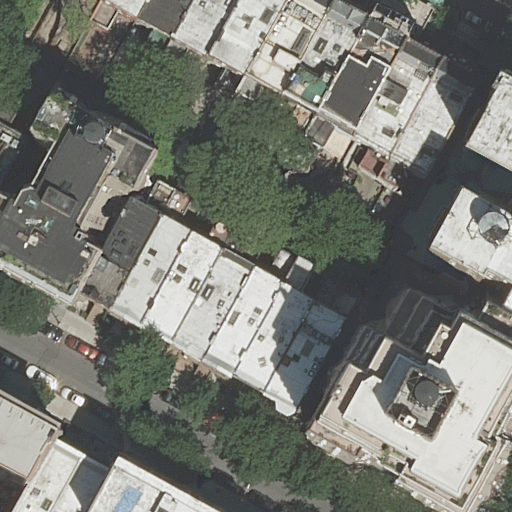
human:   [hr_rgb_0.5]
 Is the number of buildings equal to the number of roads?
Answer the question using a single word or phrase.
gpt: no

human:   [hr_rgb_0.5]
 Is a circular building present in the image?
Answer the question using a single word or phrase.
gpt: no

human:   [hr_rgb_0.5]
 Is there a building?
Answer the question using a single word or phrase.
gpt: yes

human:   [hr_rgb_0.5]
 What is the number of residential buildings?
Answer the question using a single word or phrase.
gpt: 24

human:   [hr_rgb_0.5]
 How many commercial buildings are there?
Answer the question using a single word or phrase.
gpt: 0

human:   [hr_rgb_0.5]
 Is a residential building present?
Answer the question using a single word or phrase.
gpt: yes

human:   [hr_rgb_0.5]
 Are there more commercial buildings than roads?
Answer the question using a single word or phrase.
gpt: no

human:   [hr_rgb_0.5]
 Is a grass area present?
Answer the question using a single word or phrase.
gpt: no

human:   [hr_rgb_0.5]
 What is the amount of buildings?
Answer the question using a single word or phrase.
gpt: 24

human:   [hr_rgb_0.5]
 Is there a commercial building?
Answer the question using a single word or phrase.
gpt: no

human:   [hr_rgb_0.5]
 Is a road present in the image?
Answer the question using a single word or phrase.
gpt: yes

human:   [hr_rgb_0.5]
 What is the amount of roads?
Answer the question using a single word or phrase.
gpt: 2

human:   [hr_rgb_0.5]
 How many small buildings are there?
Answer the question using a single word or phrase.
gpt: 3

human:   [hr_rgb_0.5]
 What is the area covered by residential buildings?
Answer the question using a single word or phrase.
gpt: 4589m2

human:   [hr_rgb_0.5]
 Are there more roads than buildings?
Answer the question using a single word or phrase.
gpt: no

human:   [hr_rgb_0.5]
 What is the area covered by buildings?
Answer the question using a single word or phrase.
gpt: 4589m2

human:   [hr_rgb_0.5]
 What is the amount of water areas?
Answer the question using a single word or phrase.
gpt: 0

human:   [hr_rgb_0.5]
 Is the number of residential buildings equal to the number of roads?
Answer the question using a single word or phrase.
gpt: no

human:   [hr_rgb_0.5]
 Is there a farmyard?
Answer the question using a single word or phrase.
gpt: no

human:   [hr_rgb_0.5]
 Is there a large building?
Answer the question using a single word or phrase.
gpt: yes

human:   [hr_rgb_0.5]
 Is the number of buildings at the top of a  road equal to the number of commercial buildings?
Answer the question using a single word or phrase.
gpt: no

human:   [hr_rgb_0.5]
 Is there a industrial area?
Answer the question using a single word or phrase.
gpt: no

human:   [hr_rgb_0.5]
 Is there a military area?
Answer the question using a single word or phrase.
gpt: no

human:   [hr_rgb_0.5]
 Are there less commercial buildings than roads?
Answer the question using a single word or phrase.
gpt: yes

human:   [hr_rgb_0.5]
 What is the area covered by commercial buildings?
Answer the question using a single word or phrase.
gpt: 0m2

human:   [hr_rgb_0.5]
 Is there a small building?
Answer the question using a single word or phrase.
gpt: yes

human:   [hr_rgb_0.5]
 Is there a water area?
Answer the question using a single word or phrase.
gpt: no

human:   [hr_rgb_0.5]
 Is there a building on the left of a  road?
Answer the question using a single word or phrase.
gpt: yes

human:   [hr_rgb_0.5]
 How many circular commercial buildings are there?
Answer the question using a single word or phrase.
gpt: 0

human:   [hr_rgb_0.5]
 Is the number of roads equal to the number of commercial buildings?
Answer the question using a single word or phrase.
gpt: no

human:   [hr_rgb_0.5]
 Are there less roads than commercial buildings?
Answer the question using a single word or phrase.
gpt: no

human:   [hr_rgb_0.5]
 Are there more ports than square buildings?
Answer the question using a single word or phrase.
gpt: no

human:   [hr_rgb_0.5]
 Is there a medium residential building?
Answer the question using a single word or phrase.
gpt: yes

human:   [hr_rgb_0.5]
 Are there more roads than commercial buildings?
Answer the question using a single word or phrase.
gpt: yes

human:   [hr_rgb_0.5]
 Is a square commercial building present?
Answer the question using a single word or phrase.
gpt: no

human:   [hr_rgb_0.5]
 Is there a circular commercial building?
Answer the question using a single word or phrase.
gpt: no

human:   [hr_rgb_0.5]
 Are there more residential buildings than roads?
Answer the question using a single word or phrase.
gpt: yes

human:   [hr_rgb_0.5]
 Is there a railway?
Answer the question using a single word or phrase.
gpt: no

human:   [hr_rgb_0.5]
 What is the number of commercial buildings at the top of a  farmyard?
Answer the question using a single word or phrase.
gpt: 0

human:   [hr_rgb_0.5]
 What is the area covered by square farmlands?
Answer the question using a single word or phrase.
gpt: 0m2

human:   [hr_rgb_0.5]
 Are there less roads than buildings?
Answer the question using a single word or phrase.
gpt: yes

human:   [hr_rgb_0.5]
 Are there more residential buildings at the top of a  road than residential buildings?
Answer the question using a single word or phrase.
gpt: no

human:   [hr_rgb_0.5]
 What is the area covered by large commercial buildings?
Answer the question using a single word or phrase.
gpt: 0m2

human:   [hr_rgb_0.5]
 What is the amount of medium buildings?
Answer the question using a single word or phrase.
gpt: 20

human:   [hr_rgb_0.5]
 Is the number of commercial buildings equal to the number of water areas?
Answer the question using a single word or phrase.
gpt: yes

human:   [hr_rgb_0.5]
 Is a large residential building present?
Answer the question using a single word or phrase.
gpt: yes

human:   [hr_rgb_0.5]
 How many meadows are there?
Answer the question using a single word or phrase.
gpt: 0

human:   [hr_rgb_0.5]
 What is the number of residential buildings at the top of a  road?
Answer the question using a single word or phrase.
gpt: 21

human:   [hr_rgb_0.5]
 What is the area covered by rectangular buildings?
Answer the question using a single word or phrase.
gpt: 2420m2

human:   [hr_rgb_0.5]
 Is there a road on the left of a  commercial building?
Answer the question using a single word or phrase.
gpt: no

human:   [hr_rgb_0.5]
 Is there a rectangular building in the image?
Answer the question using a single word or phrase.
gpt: yes

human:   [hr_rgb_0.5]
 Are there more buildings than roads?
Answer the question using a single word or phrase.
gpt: yes

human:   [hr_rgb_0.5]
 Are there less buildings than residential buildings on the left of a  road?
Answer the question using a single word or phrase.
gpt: no

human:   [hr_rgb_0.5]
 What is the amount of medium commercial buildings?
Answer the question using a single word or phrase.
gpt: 0

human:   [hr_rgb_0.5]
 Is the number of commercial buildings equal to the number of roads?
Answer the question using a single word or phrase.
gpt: no

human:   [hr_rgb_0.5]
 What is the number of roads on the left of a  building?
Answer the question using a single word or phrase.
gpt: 2

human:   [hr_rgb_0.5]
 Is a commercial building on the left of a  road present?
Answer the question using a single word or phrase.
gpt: no

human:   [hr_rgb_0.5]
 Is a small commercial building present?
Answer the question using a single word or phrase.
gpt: no

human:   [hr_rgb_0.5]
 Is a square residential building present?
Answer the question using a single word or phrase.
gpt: no

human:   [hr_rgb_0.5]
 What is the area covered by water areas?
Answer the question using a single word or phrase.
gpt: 0m2

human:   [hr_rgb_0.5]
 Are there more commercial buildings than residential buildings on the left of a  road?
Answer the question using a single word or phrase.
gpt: no

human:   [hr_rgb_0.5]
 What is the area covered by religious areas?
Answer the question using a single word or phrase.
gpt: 0m2

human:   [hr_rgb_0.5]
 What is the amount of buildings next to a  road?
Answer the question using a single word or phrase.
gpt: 24

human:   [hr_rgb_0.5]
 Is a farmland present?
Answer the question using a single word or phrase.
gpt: no